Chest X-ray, PA view. Patient: 54 years old, sex M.
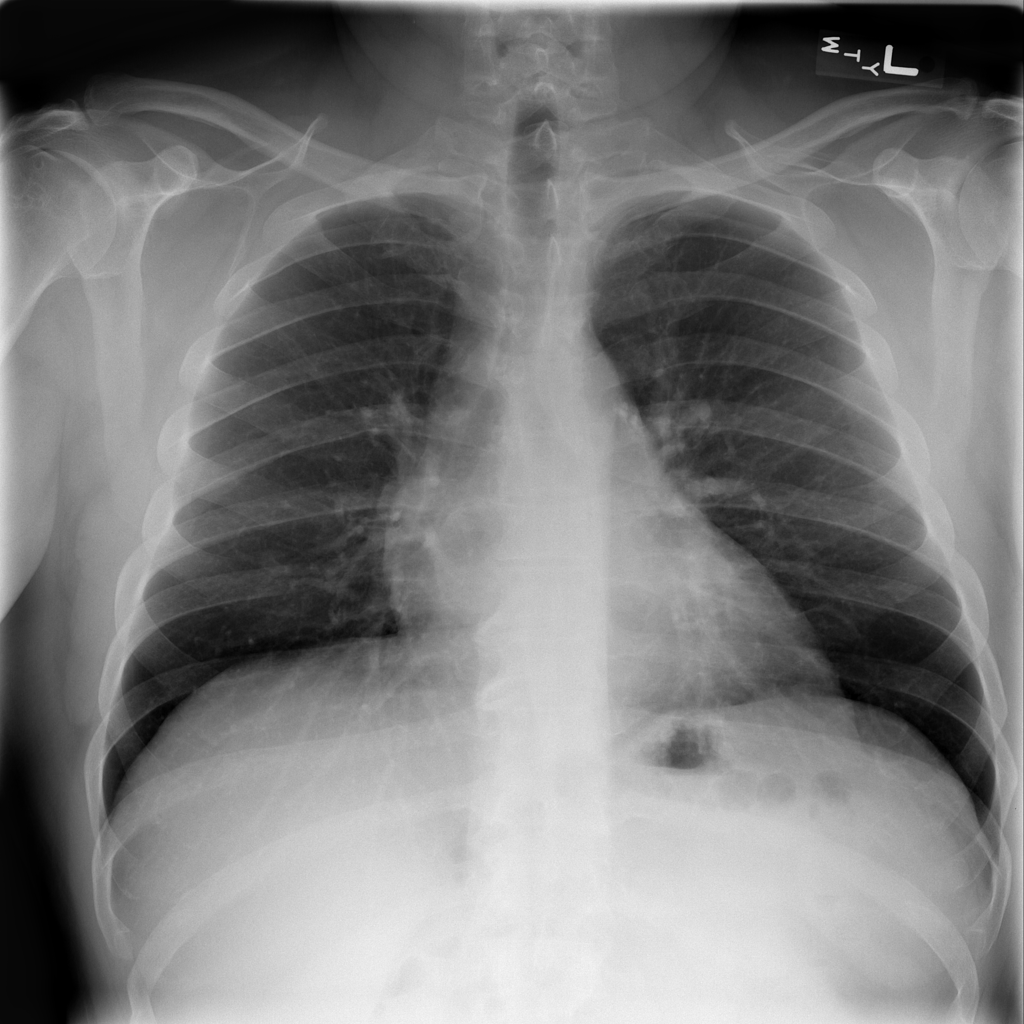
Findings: No Finding